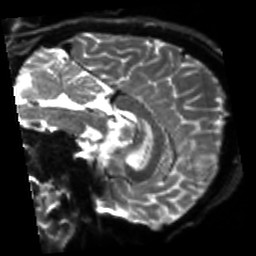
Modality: sbref
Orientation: sagittal
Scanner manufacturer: siemens
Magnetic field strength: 3 T
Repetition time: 4 s
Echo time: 0.0594 s